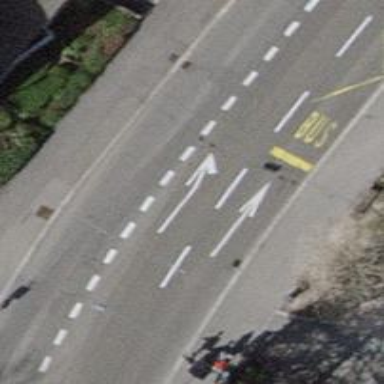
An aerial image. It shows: Secondary road with asphalt surface. There are trolley wires present. The road has separate sidewalks on both sides.